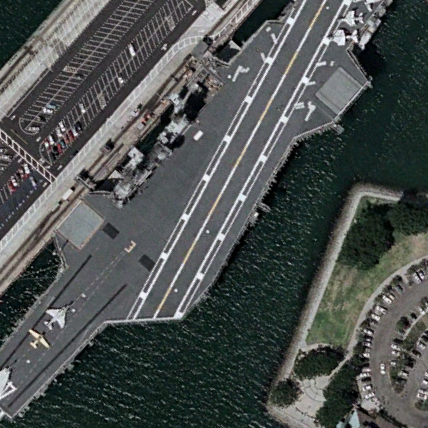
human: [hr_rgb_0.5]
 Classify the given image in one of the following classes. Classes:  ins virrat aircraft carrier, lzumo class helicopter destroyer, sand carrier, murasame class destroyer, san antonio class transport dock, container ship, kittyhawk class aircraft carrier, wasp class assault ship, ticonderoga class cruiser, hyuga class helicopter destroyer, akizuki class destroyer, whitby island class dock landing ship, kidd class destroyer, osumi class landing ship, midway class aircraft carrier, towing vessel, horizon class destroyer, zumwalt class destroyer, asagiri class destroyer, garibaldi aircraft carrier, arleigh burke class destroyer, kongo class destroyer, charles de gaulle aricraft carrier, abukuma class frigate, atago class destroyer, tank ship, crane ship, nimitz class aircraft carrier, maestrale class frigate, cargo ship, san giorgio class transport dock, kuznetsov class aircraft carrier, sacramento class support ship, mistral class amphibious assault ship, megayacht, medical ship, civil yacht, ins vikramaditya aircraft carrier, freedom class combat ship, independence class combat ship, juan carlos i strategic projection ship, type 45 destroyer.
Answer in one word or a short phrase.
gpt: Midway class aircraft carrier